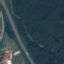
Land use / land cover: Highway